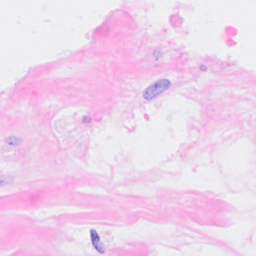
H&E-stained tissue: Breast